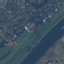
Land use / land cover class: River